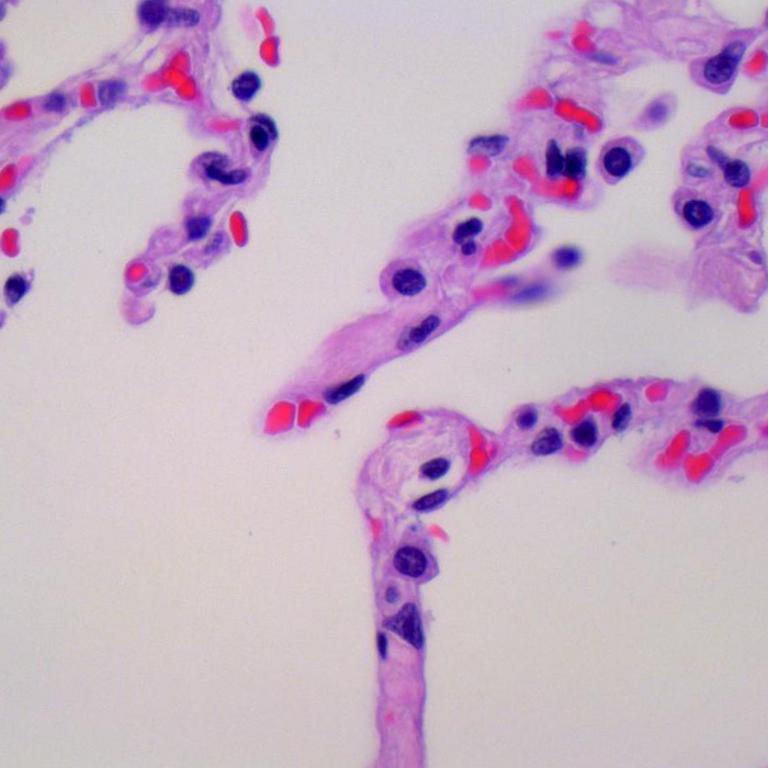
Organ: lung
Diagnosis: benign